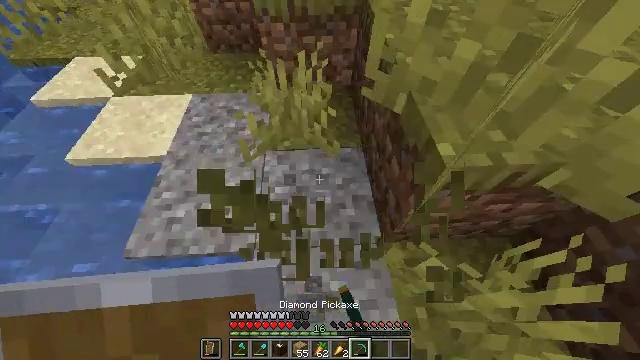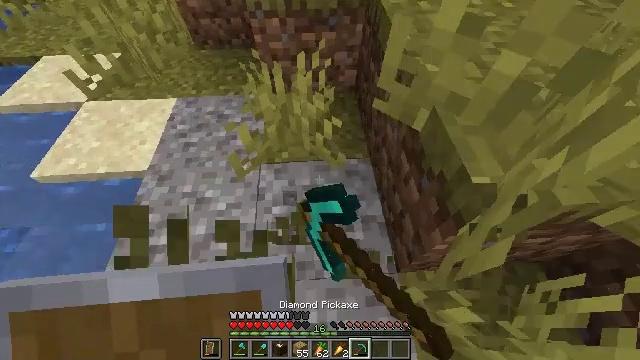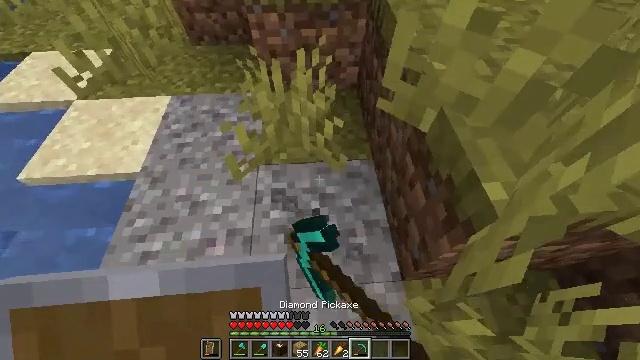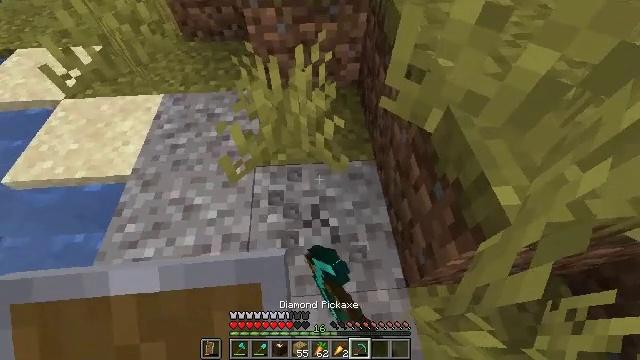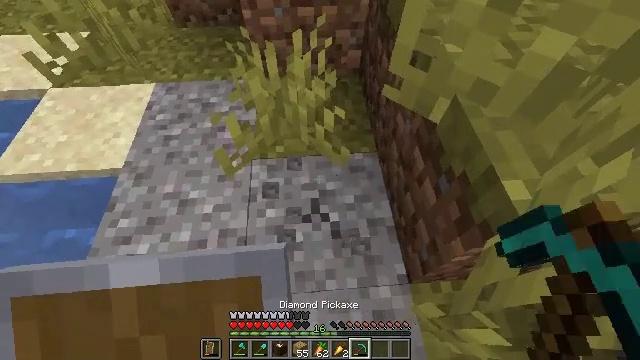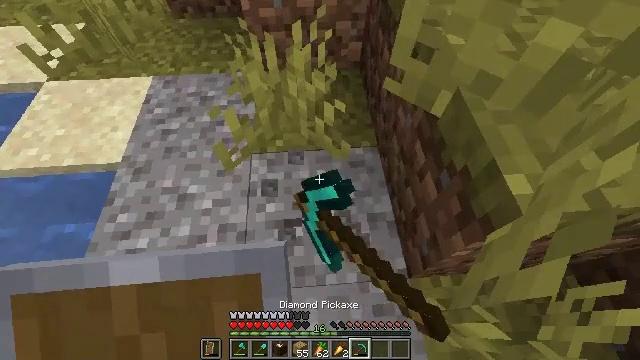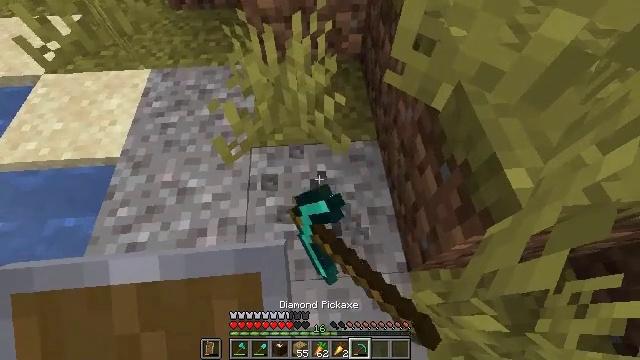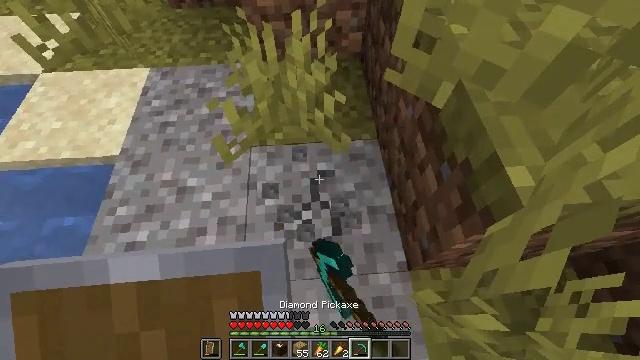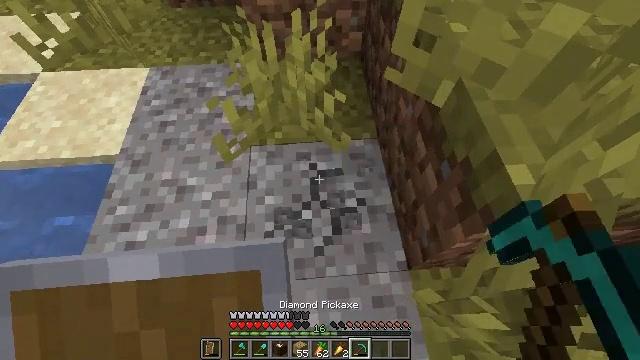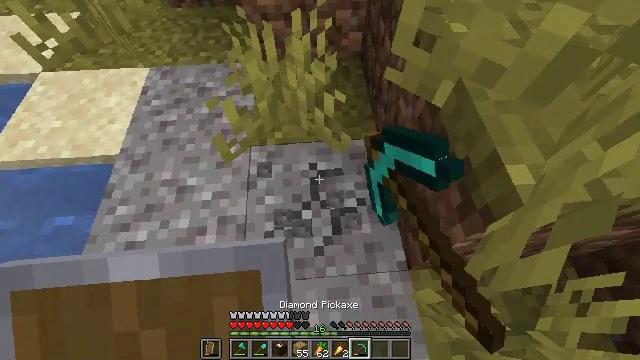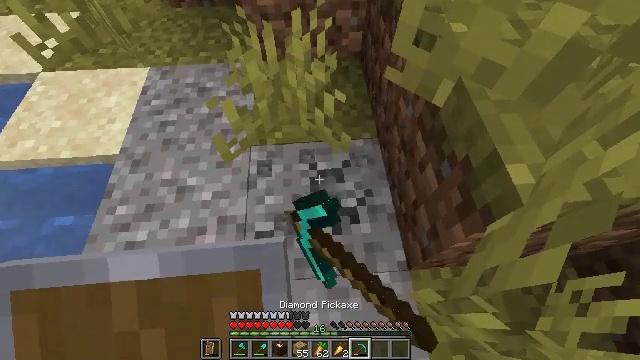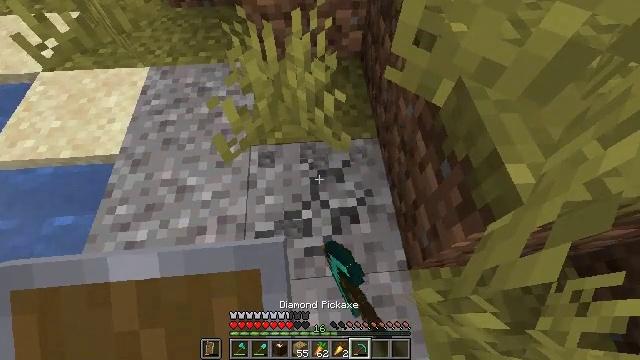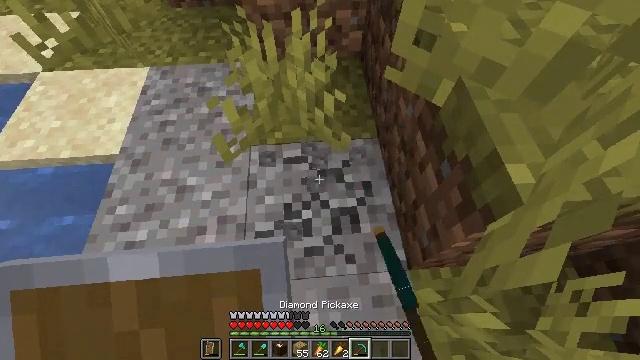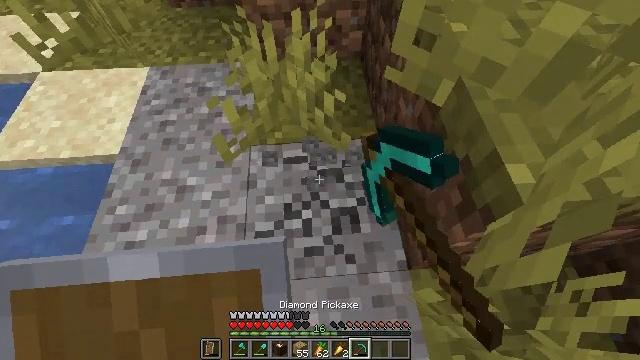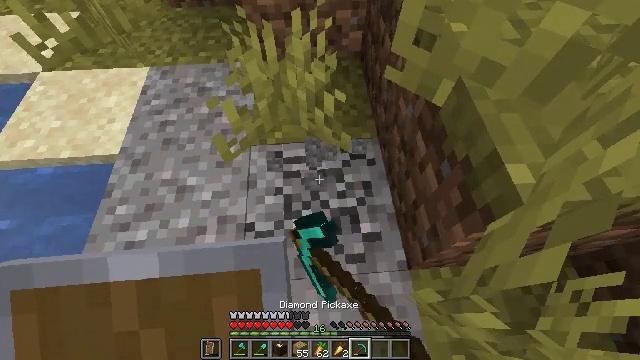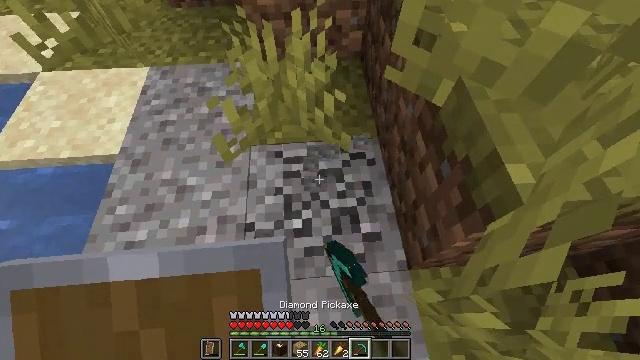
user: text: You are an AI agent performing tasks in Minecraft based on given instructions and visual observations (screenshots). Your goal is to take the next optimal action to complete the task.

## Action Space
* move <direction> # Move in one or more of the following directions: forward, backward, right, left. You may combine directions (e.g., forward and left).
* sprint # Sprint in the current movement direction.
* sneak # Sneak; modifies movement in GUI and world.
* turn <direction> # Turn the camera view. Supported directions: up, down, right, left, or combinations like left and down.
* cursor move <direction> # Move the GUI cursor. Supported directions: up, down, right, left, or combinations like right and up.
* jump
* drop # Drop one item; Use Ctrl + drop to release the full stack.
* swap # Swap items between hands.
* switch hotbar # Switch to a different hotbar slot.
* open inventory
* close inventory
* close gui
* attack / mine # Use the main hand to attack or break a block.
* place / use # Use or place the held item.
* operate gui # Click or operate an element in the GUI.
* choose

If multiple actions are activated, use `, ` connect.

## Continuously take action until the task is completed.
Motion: motion action
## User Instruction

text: Mine gravel from the ground.
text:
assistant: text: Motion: attack / mine
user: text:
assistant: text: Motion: attack / mine
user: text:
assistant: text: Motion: attack / mine
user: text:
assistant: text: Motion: turn down, attack / mine
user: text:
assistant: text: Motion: turn down, attack / mine
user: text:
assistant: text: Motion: turn down, attack / mine
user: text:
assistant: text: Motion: attack / mine
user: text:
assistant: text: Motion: attack / mine
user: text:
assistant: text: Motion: attack / mine
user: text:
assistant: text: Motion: attack / mine
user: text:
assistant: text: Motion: attack / mine
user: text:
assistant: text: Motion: attack / mine
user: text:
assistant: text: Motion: attack / mine
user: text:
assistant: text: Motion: attack / mine
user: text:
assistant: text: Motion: attack / mine
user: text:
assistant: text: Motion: turn right, attack / mine
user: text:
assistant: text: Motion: attack / mine
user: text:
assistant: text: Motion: attack / mine
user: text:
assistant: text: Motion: turn down, attack / mine
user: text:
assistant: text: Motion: attack / mine
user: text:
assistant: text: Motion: turn down, attack / mine
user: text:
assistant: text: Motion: turn left and down, attack / mine
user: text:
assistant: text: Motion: turn left, attack / mine
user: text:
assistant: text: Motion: turn left, attack / mine
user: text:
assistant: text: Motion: attack / mine
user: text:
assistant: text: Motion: attack / mine
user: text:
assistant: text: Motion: attack / mine
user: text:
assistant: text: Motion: attack / mine
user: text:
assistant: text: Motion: attack / mine
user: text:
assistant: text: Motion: attack / mine